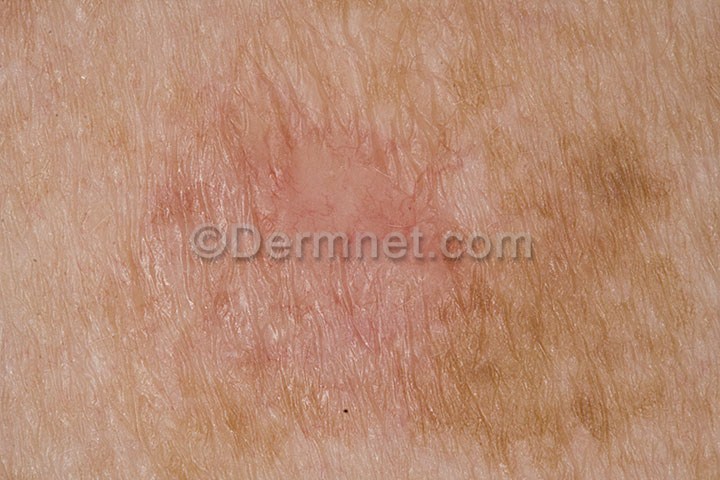
Disease: Actinic Keratosis Basal Cell Carcinoma and other Malignant Lesions